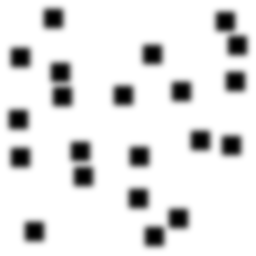
Squares: 21
Triangles: 0
Stars: 0
Total shapes: 21